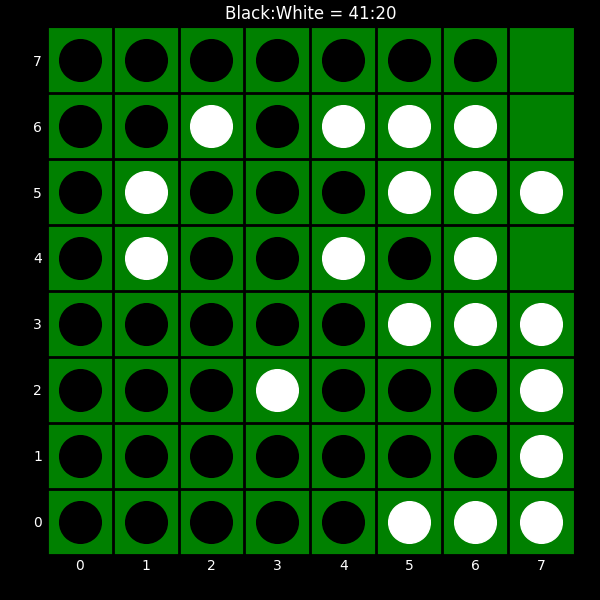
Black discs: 41
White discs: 20